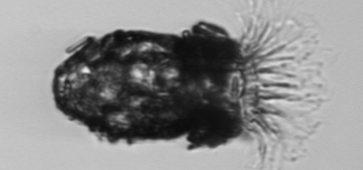
Label: Stenosemella_pacifica